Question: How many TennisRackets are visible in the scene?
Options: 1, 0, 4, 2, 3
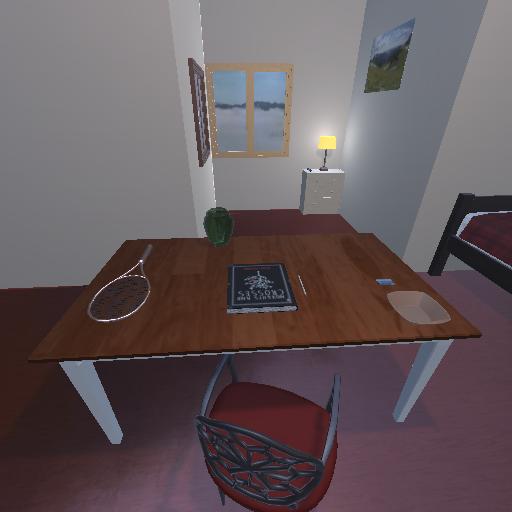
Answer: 1